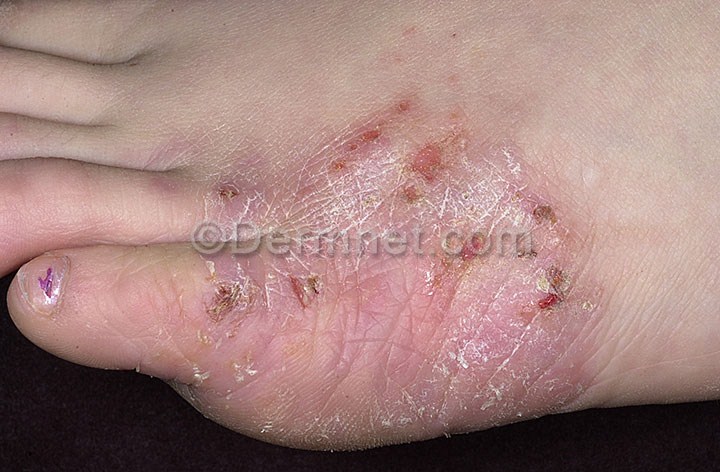
Disease: Eczema Photos